Question: Recently I installed Opencart 1.5.6 for the first time. Everything in ok except that I trying to show images along with text in sub-categories ( where is Refine Search text ).
So far I've put this in 'catalog\controller\module\category.php'
'''
$children_data[] = array(
'category_id' => $child['category_id'],
'name' => $child['name'] . ($this->config->get('config_product_count') ? ' (' . $product_total . ')' : ''),
'image' => $category['image'],
'href' => $this->url->link('product/category', 'path=' . $category['category_id'] . '_' . $child['category_id'])
);
}
$this->data['categories'][] = array(
'category_id' => $category['category_id'],
'name' => $category['name'] . ($this->config->get('config_product_count') ? ' (' . $total . ')' : ''),
'image' => $category['image'],
'children' => $children_data,
'href' => $this->url->link('product/category', 'path=' . $category['category_id'])
);
'''
New thing is ''image' => $category['image'],'. I also change a little bit 'catalogiew heme\MYTHEME emplate\product\category.tpl' like this:
'''
<ul>
<?php foreach ($categories as $category) { ?>
<li>
<img src="../../../../../../image/data/models/<?php echo $category['image']; ?>" width="100"/>
<a href="<?php echo $category['href']; ?>"><?php echo $category['name']; ?></a>
</li>
<?php } ?>
</ul>
<ul>
<?php $j = $i + ceil(count($categories) / 4); ?>
<?php for (; $i < $j; $i++) { ?>
<?php if (isset($categories[$i])) { ?>
<li>
<img src="../../../../../../image/data/models/<?php echo $categories['image']; ?>" width="100"/>
<a href="<?php echo $categories[$i]['href']; ?>"><?php echo $categories[$i]['name']; ?></a></li>
<?php } ?>
<?php } ?>
</ul>
'''
The result is box with broken image and text under the image.
I can see from error what is it but can't figure out how to repair it
'<img src="../../../../../../image/data/models/<b>Notice</b>: Undefined index: image in <b>..\catalogiew heme\mytheme emplate\product\category.tpl</b> on line <b>29</b>" width="100"/>'
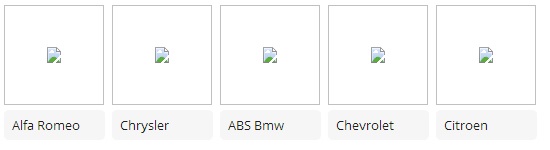
Answer: Try something like in default OpenCart code.
# Step 1
Open file 'catalog/view/theme/<your theme>/template/template/category.tpl'
: Refine Category code.
'<div class="category-list">' start div
'''
<?php $counter = 0; foreach ($categories as $category) {?>
<div>
<?php if ($category['thumb']) { ?>
<a href="<?php echo $category['href']; ?>"><img src="<?php echo $category['thumb']; ?>" alt="<?php echo $category['name']; ?>" /></a>
<?php } else { ?>
<a href="<?php echo $category['href']; ?>"><img src="image/no_image.jpg" alt="<?php echo $category['name']; ?>" /></a>
<?php } ?>
<a href="<?php echo $category['href']; ?>"><?php echo $category['name']; ?></a>
</div>
<?php $counter++; } ?>
'''
# Step 2
Open file 'catalog/controller/product/category.php'
:
'''
$product_total = $this->model_catalog_product->getTotalProducts($data);
'''
'''
$image = $this->model_tool_image->resize($result['image'], $this->config->get('config_image_category_width'), $this->config->get('config_image_category_height'));
'''
# Step 3
In the same file 'catalog/controller/product/category.php'
:
'''
'href' => $this->url->link('product/category', 'path=' . $this->request->get['path'] . '_' . $result['category_id'] . $url)
'''
(instead of above line)
'''
'href' => $this->url->link('product/category', 'path=' . $this->request->get['path'] . '_' . $result['category_id'] . $url), 'thumb' => $image
'''
and then check it.